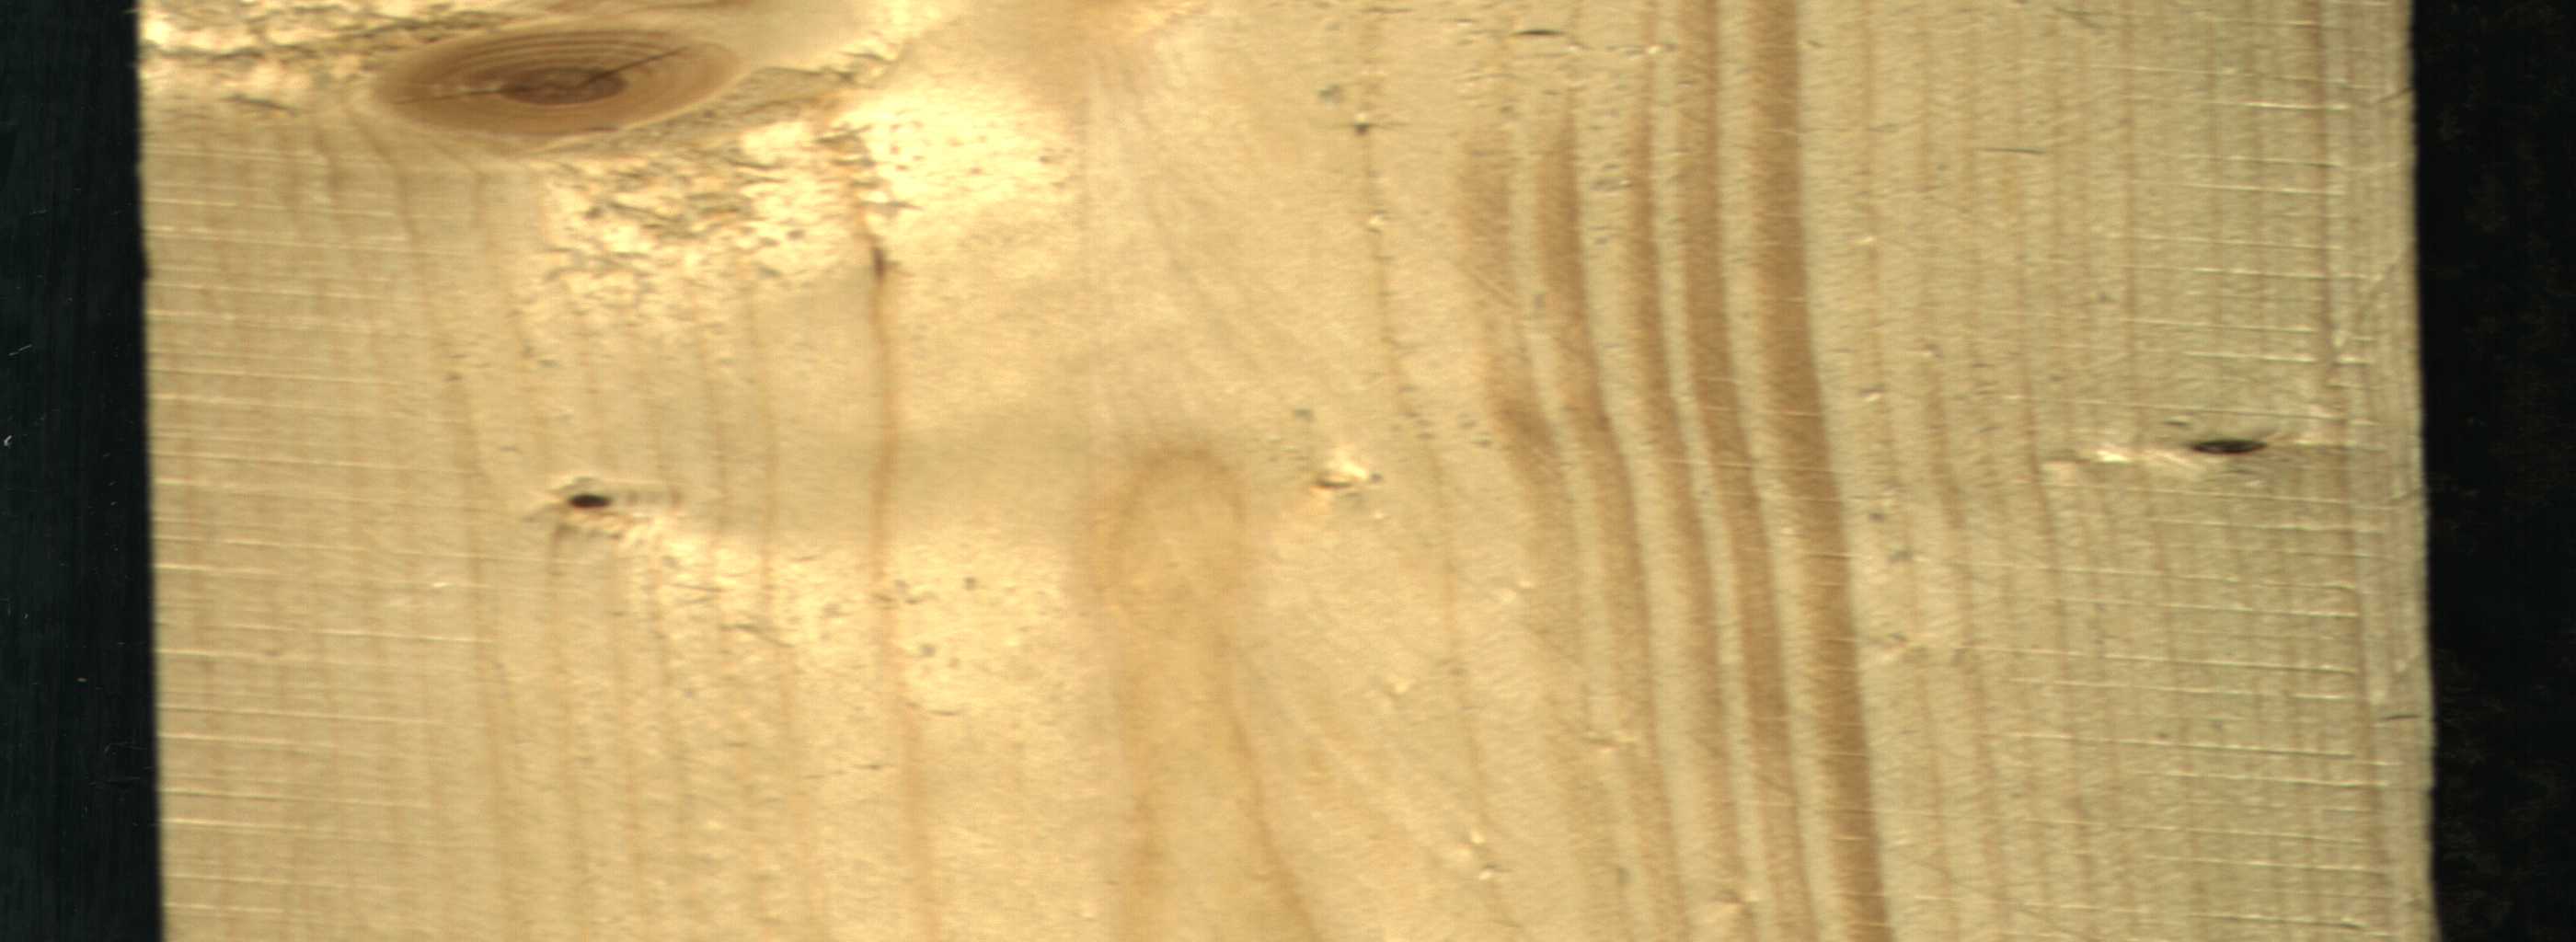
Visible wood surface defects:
Dead_Knot
Dead_Knot
Live_Knot